Milling tool wear sample.
Tool blade image: 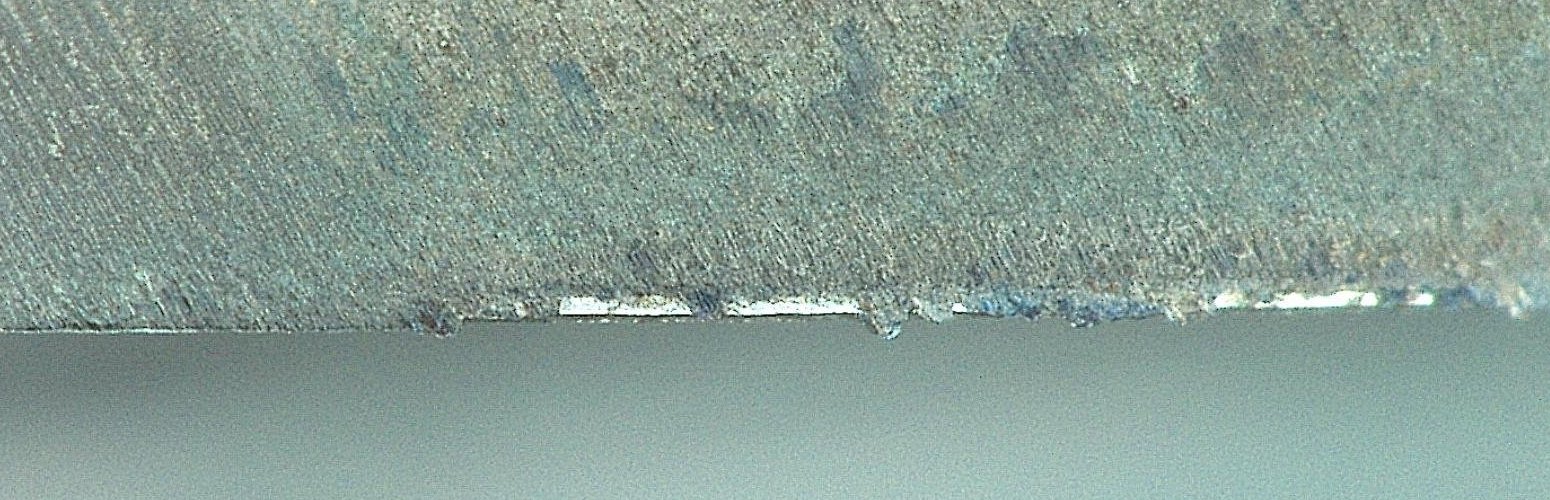
Chip image: 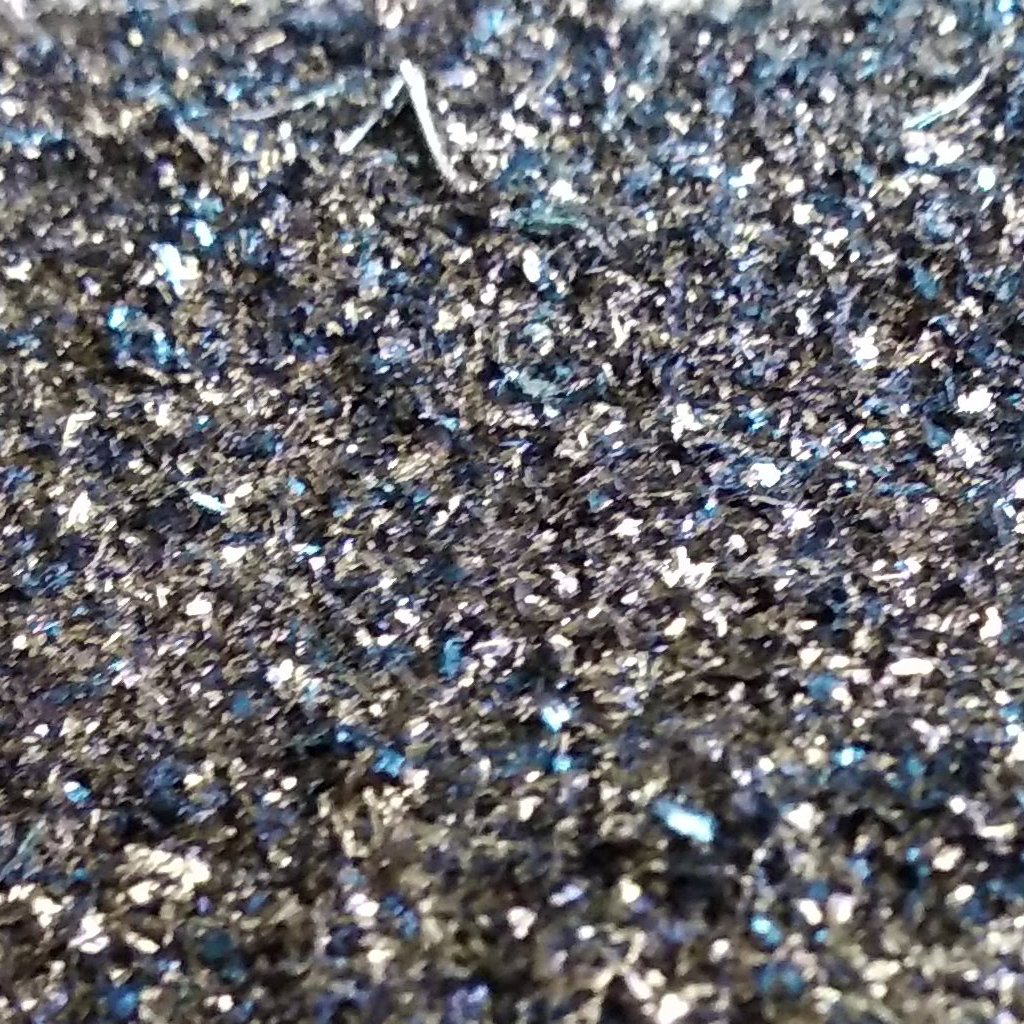
Workpiece image: 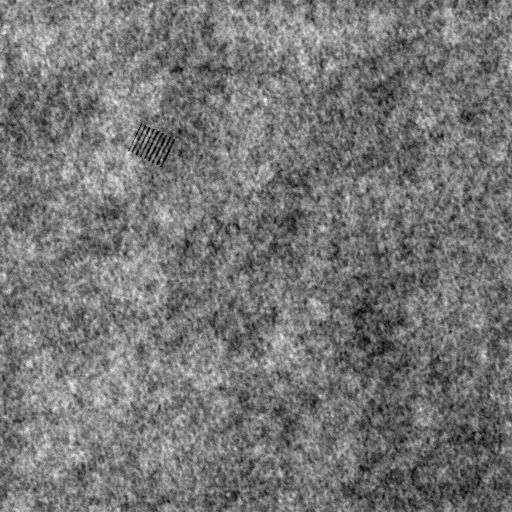
Tool wear state: dulled
Gaps: 14.28
Flank wear: 119.93
Overhang: 25.05
Force-signal Mel-spectrograms (X, Y, Z axes): 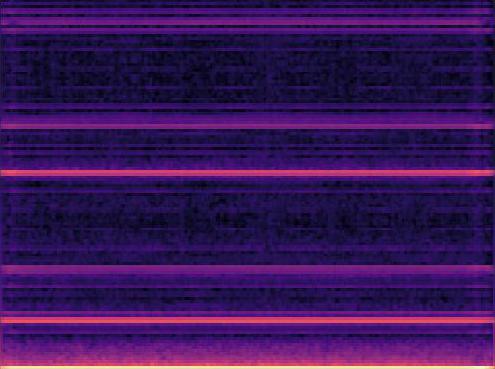 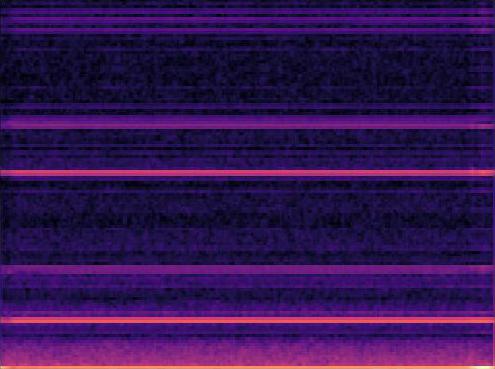 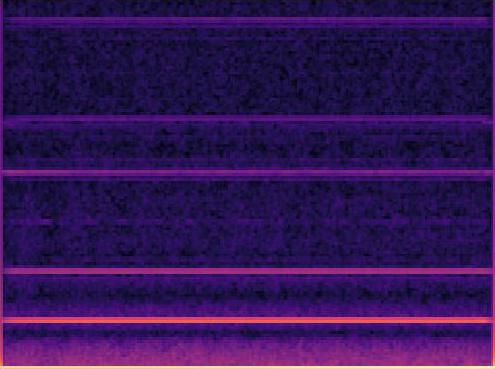
Force-signal scalograms (X, Y, Z axes): 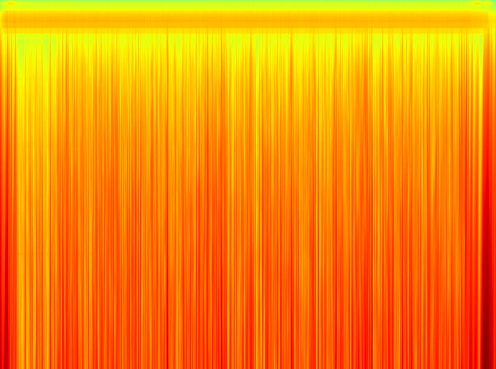 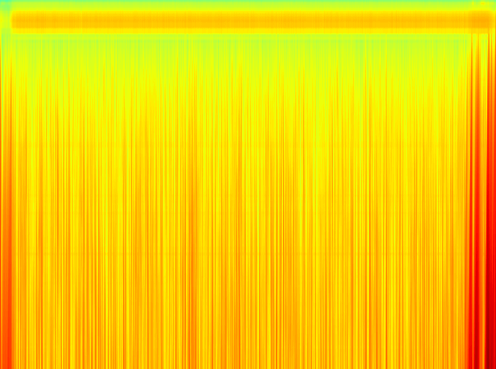 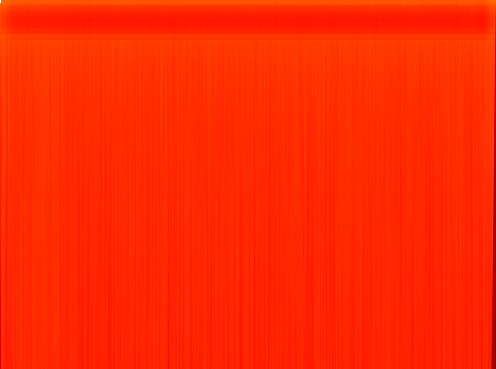
Force phase: accelerated_severe_wear